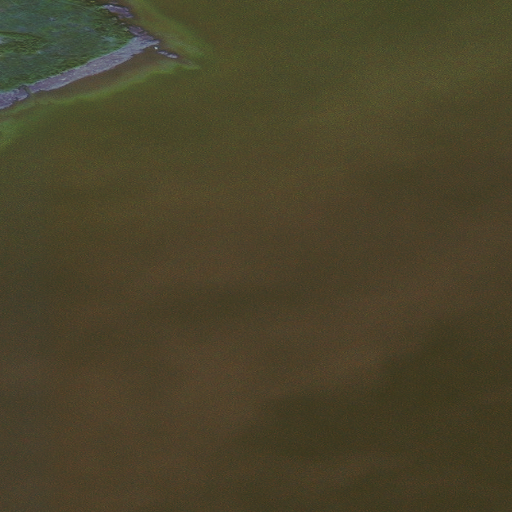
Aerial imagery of island in Alaska named Dog Island containing only unknown